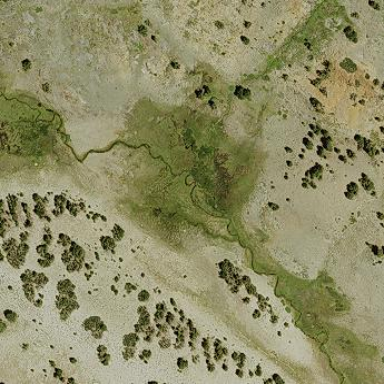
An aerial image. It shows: Wet meadow with grassland vegetation.